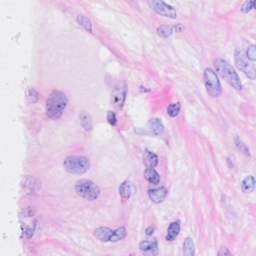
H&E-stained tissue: Breast